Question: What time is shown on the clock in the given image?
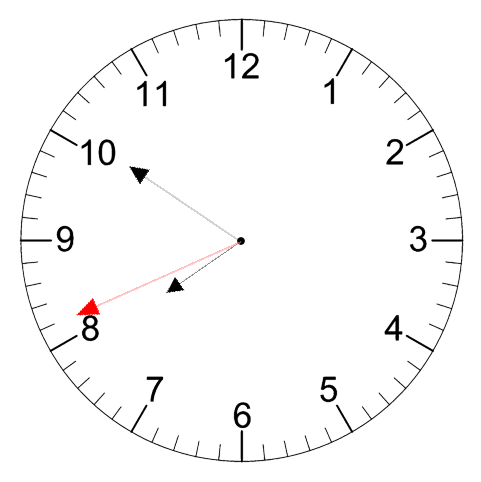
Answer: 07:50:41